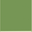
Piece: xx